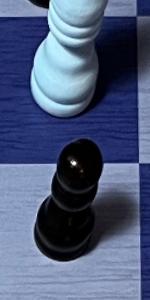
Label: Pawn_Black